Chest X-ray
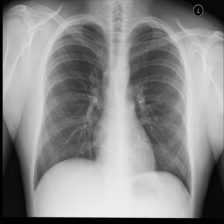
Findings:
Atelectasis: negative
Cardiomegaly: negative
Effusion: negative
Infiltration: negative
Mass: negative
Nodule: negative
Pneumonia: negative
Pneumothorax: negative
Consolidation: negative
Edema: negative
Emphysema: negative
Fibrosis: negative
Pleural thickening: negative
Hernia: negative